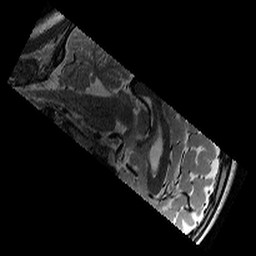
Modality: T2w
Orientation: sagittal
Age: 11
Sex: female
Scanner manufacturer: siemens
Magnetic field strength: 3 T
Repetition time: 9.23 s
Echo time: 0.067 s